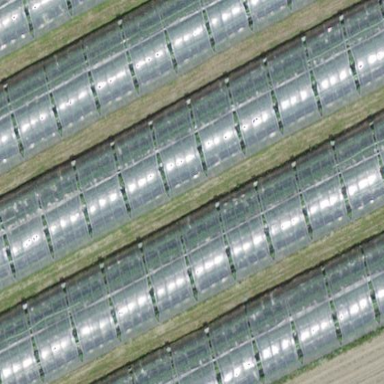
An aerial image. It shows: Greenhouse.